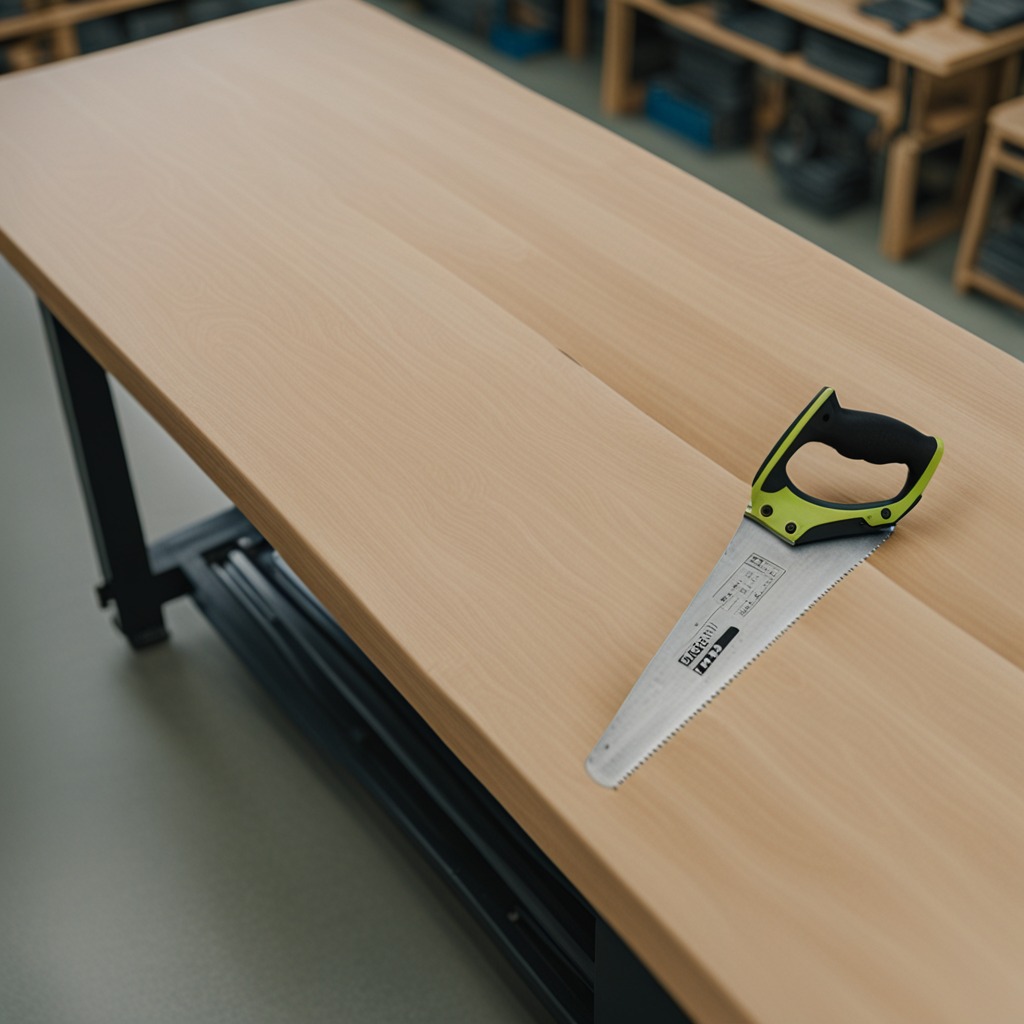
A handheld metal saw lies on the workbench inside a coastal fishing gear workshop.